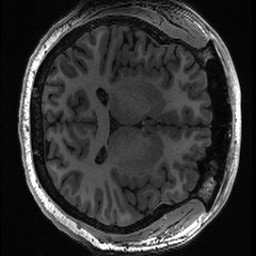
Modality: T1w
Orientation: axial